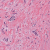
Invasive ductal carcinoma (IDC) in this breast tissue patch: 1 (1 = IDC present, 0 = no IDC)